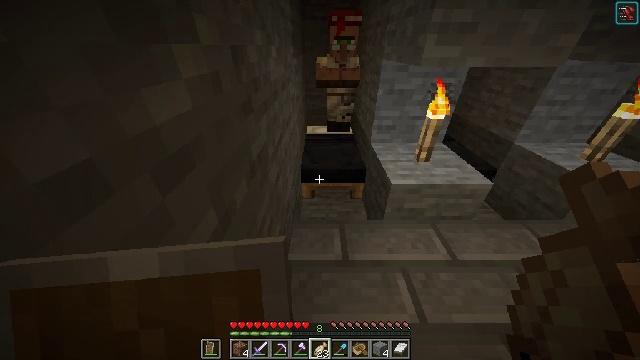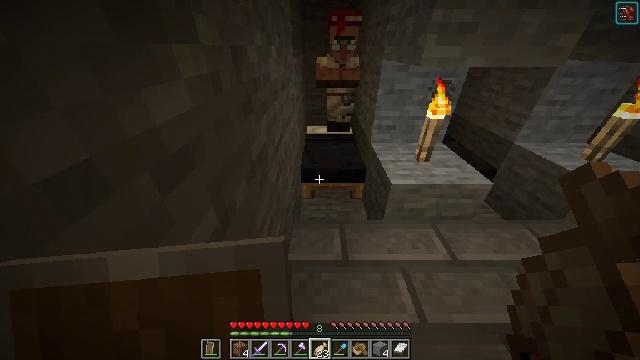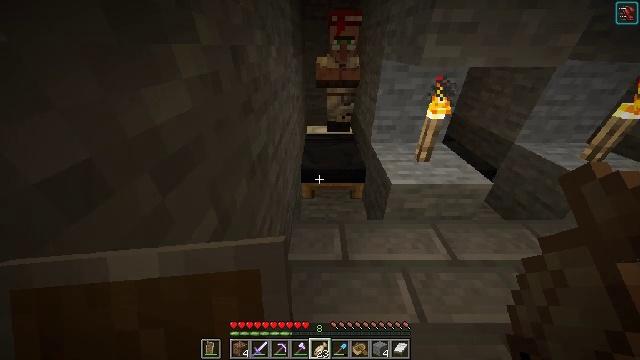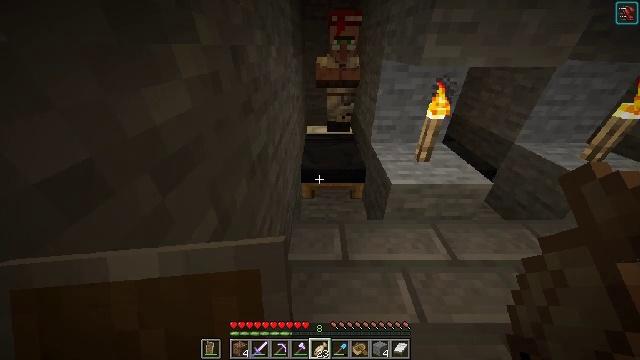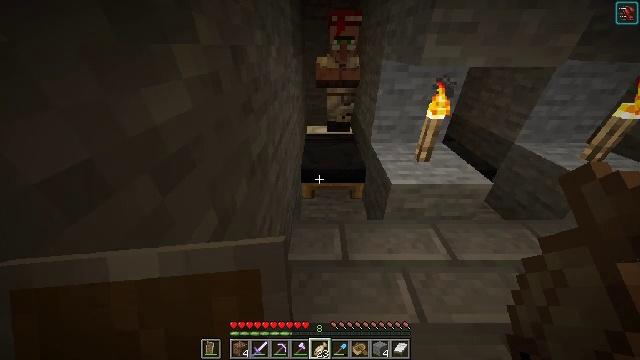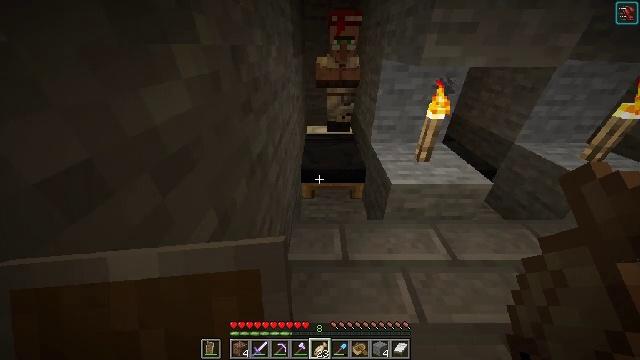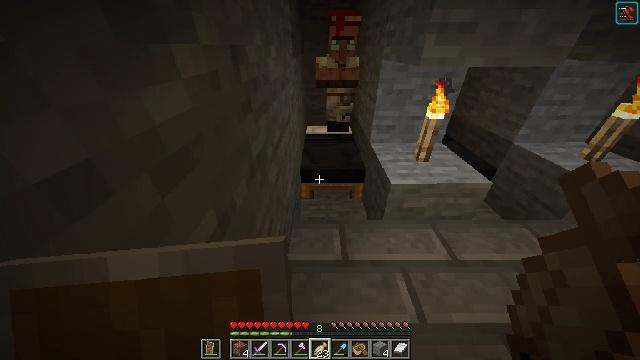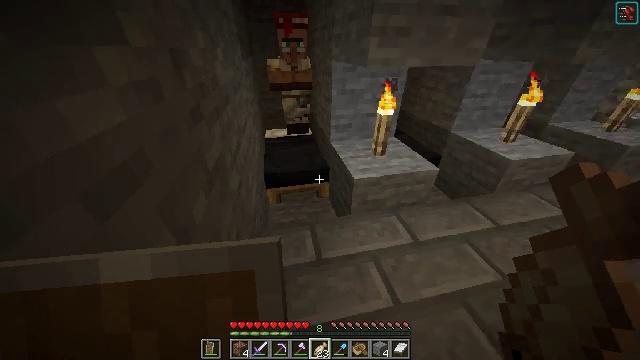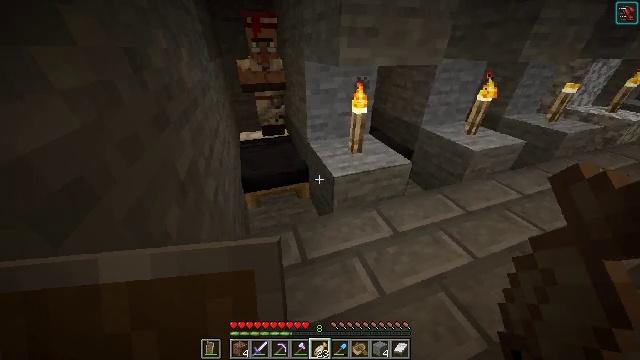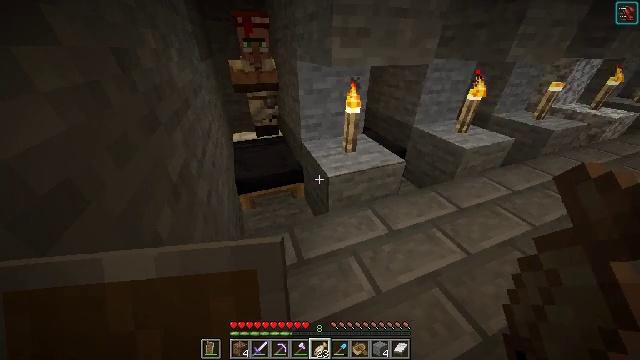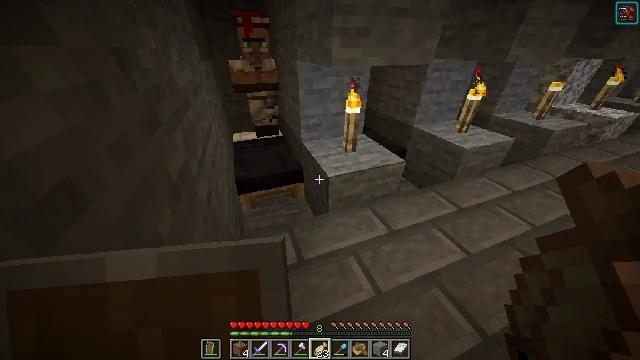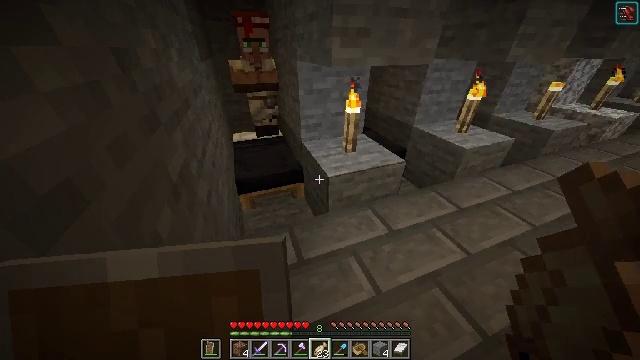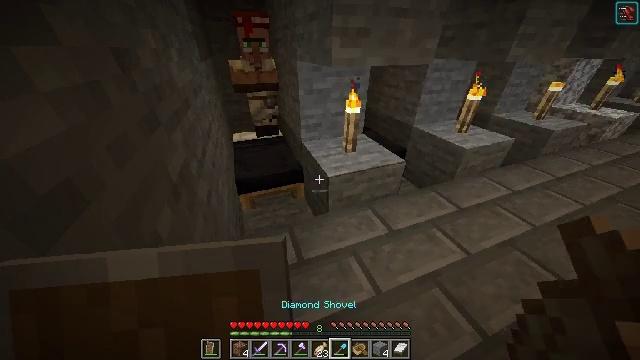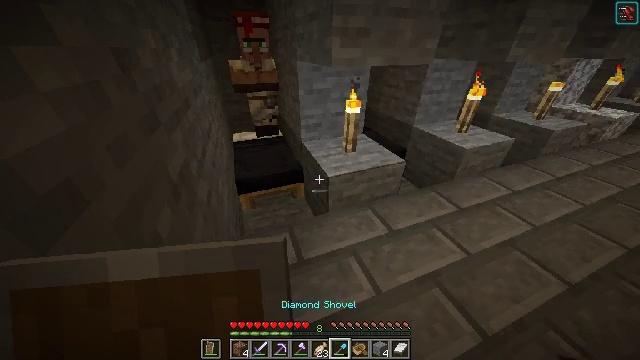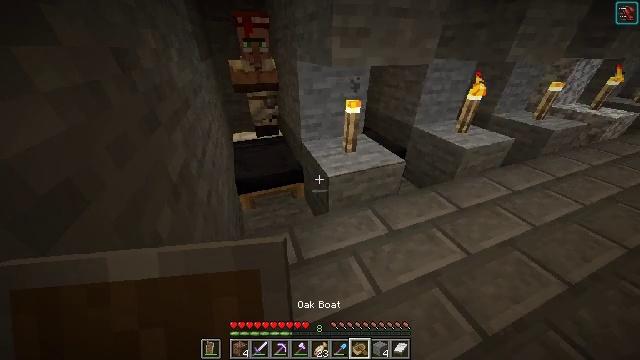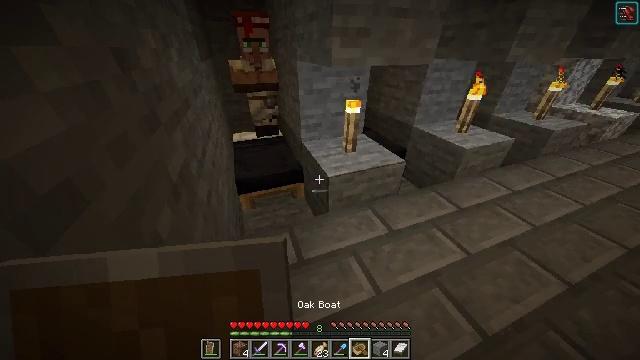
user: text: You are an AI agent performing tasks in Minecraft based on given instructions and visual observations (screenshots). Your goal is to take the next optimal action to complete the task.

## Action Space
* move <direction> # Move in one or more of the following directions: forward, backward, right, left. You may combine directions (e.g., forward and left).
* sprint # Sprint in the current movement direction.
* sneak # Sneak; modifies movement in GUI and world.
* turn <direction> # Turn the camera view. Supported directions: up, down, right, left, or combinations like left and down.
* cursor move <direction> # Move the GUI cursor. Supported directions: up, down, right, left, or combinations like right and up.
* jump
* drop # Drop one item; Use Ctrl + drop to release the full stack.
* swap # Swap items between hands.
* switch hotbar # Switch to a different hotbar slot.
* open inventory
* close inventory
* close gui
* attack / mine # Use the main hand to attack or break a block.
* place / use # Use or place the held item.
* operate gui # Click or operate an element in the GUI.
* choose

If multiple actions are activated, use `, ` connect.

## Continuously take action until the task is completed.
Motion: motion action
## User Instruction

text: Break the black bed to collect it.
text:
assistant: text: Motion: no_op
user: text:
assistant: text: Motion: no_op
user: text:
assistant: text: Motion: no_op
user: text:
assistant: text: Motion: no_op
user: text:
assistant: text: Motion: no_op
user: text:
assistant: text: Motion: no_op
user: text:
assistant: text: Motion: turn right
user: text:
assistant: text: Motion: turn right
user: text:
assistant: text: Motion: turn right
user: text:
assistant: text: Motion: no_op
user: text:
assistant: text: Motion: no_op
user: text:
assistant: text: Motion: no_op
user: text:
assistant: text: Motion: no_op
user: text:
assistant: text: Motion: no_op
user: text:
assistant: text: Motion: no_op
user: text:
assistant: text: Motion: no_op
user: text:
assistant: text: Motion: no_op
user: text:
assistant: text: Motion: no_op
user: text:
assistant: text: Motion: no_op
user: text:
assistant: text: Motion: move forward, turn left
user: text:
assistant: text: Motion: move forward and move left, turn left
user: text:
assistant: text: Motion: move forward and move left
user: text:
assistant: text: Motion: move forward and move left
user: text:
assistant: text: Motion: move forward and move left
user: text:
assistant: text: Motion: move forward and move left
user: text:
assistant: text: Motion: move forward and move left
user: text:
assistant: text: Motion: move forward and move left
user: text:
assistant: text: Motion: move forward and move left
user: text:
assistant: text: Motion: move forward and move left
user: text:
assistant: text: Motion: move forward and move left